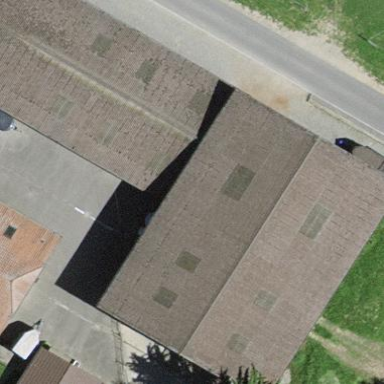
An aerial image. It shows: Farm building.